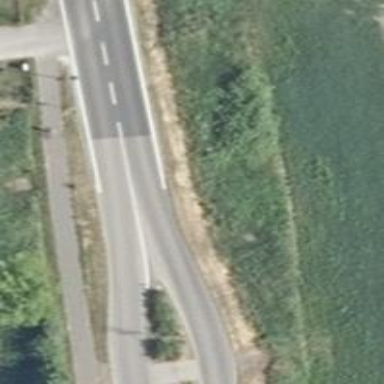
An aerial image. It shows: Secondary road with asphalt surface.